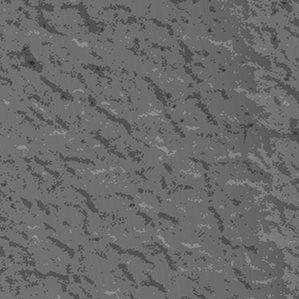
Label: frost